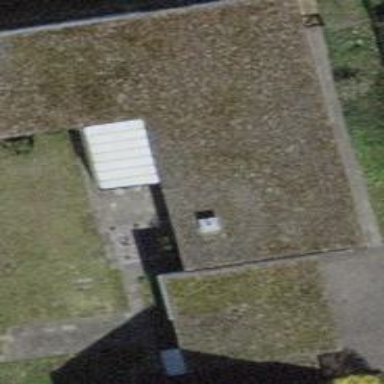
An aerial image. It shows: Building with flat roof.